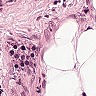
Metastatic tissue present: no